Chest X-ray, AP view. Patient: 61 years old, sex M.
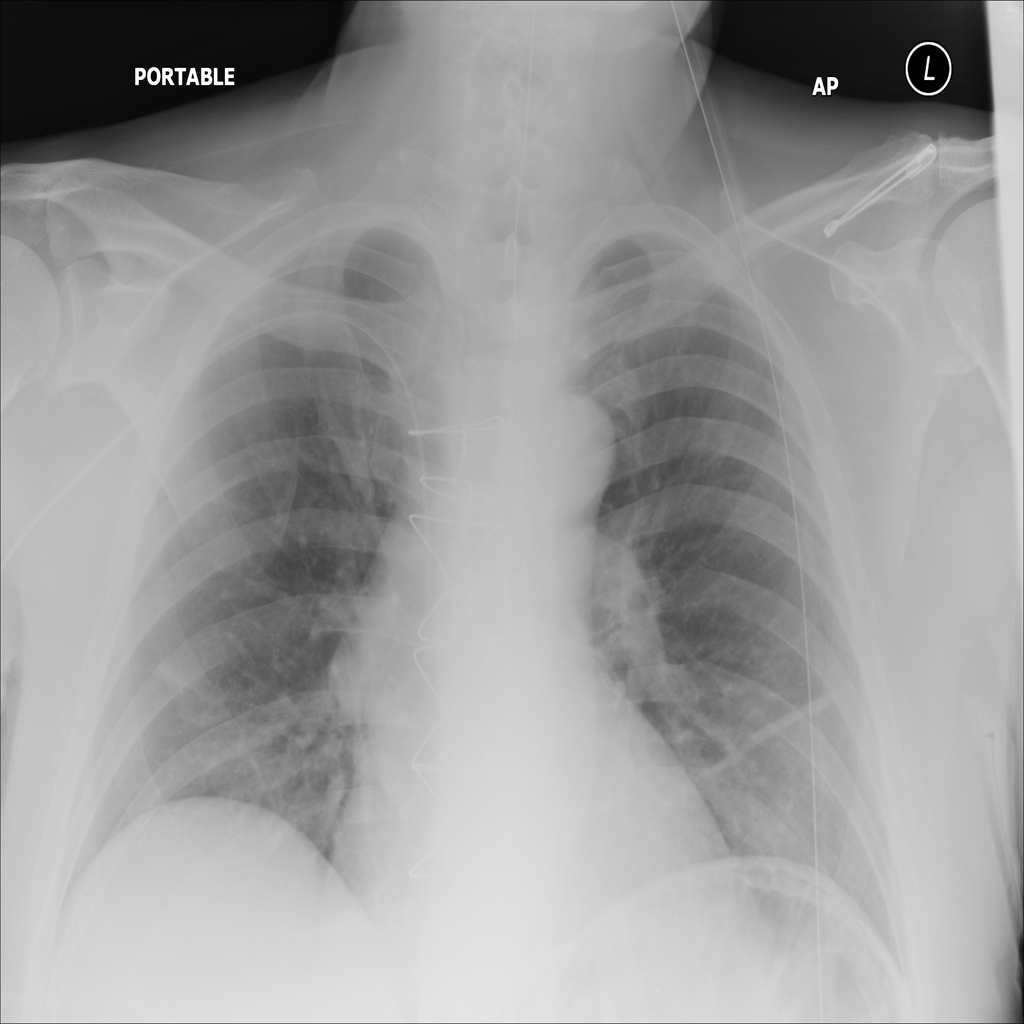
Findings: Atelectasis